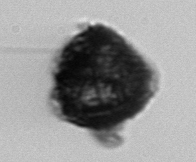
Label: Gonyaulax